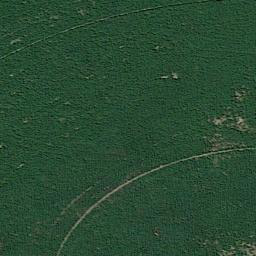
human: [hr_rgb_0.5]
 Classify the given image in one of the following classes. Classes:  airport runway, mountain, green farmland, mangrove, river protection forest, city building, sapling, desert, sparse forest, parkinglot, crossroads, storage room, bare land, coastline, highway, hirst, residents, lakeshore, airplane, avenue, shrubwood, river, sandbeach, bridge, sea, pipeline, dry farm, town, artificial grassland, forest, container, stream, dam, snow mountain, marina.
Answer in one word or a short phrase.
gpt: artificial grassland